Question: I have a dataset that represents a kind of genealogy tree. Each node has 2 parents (except first generation, they have no parents). For a given node, its parents can be from any previous generation. For example a node in generation n, can have a parent in n-1, and another parent in n-5. A node can be parent of several other nodes.
So basically, for every node I know its generation and its parents.
I am trying to represent this graph keeping the nodes from the same generation in the same line. Each generation has 10 nodes, except the first one.
So far I am trying the "dot" layout. When I only input two generations it does a good job, but when I input 3 generations, it is "too smart", and rearranges the nodes in some way.
For example, the following data, which represents 3 generations:
[(ObjectId('530b2ad783a1a15e695c9711'), ObjectId('530b804883a1a15e695c972b')), (ObjectId('530b2ad783a1a15e695c971c'), ObjectId('530b804883a1a15e695c972b')), (ObjectId('530b2ad783a1a15e695c9709'), ObjectId('530b804883a1a15e695c9727')), (ObjectId('530b2ad783a1a15e695c970a'), ObjectId('530b804883a1a15e695c9727')), (ObjectId('530b2ad783a1a15e695c970b'), ObjectId('530b804883a1a15e695c9724')), (ObjectId('530b2ad783a1a15e695c970f'), ObjectId('530b804883a1a15e695c9724')), (ObjectId('530b2ad783a1a15e695c9714'), ObjectId('530b804883a1a15e695c9729')), (ObjectId('530b2ad783a1a15e695c970e'), ObjectId('530b804883a1a15e695c9729')), (ObjectId('530b2ad783a1a15e695c9711'), ObjectId('530b804883a1a15e695c9723')), (ObjectId('530b2ad783a1a15e695c970e'), ObjectId('530b804883a1a15e695c9723')), (ObjectId('530b2ad783a1a15e695c971c'), ObjectId('530b804883a1a15e695c9728')), (ObjectId('530b2ad783a1a15e695c9719'), ObjectId('530b804883a1a15e695c9728')), (ObjectId('530b2ad783a1a15e695c9714'), ObjectId('530b804883a1a15e695c9726')), (ObjectId('530b2ad783a1a15e695c9713'), ObjectId('530b804883a1a15e695c9726')), (ObjectId('530b2ad783a1a15e695c9716'), ObjectId('530b804883a1a15e695c9722')), (ObjectId('530b2ad783a1a15e695c9719'), ObjectId('530b804883a1a15e695c9722')), (ObjectId('530b2ad783a1a15e695c970d'), ObjectId('530b804883a1a15e695c9725')), (ObjectId('530b2ad783a1a15e695c9715'), ObjectId('530b804883a1a15e695c9725')), (ObjectId('530b804883a1a15e695c9724'), ObjectId('530ba27c83a1a15e695c972d')), (ObjectId('530b2ad783a1a15e695c9713'), ObjectId('530ba27c83a1a15e695c972d')), (ObjectId('530b804883a1a15e695c9724'), ObjectId('530ba27c83a1a15e695c972e')), (ObjectId('530b2ad783a1a15e695c9709'), ObjectId('530ba27c83a1a15e695c972e')), (ObjectId('530b804883a1a15e695c9727'), ObjectId('530ba27c83a1a15e695c972f')), (ObjectId('530b2ad783a1a15e695c9709'), ObjectId('530ba27c83a1a15e695c972f')), (ObjectId('530b2ad783a1a15e695c9713'), ObjectId('530ba27c83a1a15e695c9730')), (ObjectId('530b2ad783a1a15e695c9709'), ObjectId('530ba27c83a1a15e695c9730')), (ObjectId('530b2ad783a1a15e695c9713'), ObjectId('530ba27c83a1a15e695c9731')), (ObjectId('530b804883a1a15e695c9725'), ObjectId('530ba27c83a1a15e695c9731')), (ObjectId('530b804883a1a15e695c9722'), ObjectId('530ba27c83a1a15e695c9732')), (ObjectId('530b2ad783a1a15e695c970b'), ObjectId('530ba27c83a1a15e695c9732')), (ObjectId('530b2ad783a1a15e695c9711'), ObjectId('530ba27c83a1a15e695c9733')), (ObjectId('530b2ad783a1a15e695c971f'), ObjectId('530ba27c83a1a15e695c9733')), (ObjectId('530b804883a1a15e695c972b'), ObjectId('530ba27c83a1a15e695c9734')), (ObjectId('530b2ad783a1a15e695c9713'), ObjectId('530ba27c83a1a15e695c9734')), (ObjectId('530b2ad783a1a15e695c9709'), ObjectId('530ba27c83a1a15e695c9735')), (ObjectId('530b804883a1a15e695c9724'), ObjectId('530ba27c83a1a15e695c9735')), (ObjectId('530b2ad783a1a15e695c9713'), ObjectId('530ba27c83a1a15e695c9736')), (ObjectId('530b804883a1a15e695c9723'), ObjectId('530ba27c83a1a15e695c9736')), (ObjectId('530b2ad783a1a15e695c9716'), ObjectId('530b804883a1a15e695c9722')), (ObjectId('530b2ad783a1a15e695c9719'), ObjectId('530b804883a1a15e695c9722')), (ObjectId('530b2ad783a1a15e695c9711'), ObjectId('530b804883a1a15e695c9723')), (ObjectId('530b2ad783a1a15e695c970e'), ObjectId('530b804883a1a15e695c9723')), (ObjectId('530b2ad783a1a15e695c970b'), ObjectId('530b804883a1a15e695c9724')), (ObjectId('530b2ad783a1a15e695c970f'), ObjectId('530b804883a1a15e695c9724')), (ObjectId('530b2ad783a1a15e695c970d'), ObjectId('530b804883a1a15e695c9725')), (ObjectId('530b2ad783a1a15e695c9715'), ObjectId('530b804883a1a15e695c9725')), (ObjectId('530b2ad783a1a15e695c9714'), ObjectId('530b804883a1a15e695c9726')), (ObjectId('530b2ad783a1a15e695c9713'), ObjectId('530b804883a1a15e695c9726')), (ObjectId('530b2ad783a1a15e695c9709'), ObjectId('530b804883a1a15e695c9727')), (ObjectId('530b2ad783a1a15e695c970a'), ObjectId('530b804883a1a15e695c9727')), (ObjectId('530b2ad783a1a15e695c971c'), ObjectId('530b804883a1a15e695c9728')), (ObjectId('530b2ad783a1a15e695c9719'), ObjectId('530b804883a1a15e695c9728')), (ObjectId('530b2ad783a1a15e695c9714'), ObjectId('530b804883a1a15e695c9729')), (ObjectId('530b2ad783a1a15e695c970e'), ObjectId('530b804883a1a15e695c9729')), (ObjectId('530b2ad783a1a15e695c9715'), ObjectId('530b804883a1a15e695c972a')), (ObjectId('530b2ad783a1a15e695c970b'), ObjectId('530b804883a1a15e695c972a')), (ObjectId('530b2ad783a1a15e695c9711'), ObjectId('530b804883a1a15e695c972b')), (ObjectId('530b2ad783a1a15e695c971c'), ObjectId('530b804883a1a15e695c972b'))]
produces:
All the nodes that are "root" and therefore don't receive an edge should be placed on the first line, for example, but it is placing some of them on the second level.
Once I try to make bigger graphs, with 10 generations, all the hierarchy makes no sense at all.
is there any parameter or way to specify the level or layer of a node? In the data I provided that info is not there, but I can easily produce it, the problem is that I don't know how to send that info to pygraphviz or networkx.
I also want to use this data to produce graphs with twopi like this one <URL>
where the layers are represented on a circular way.
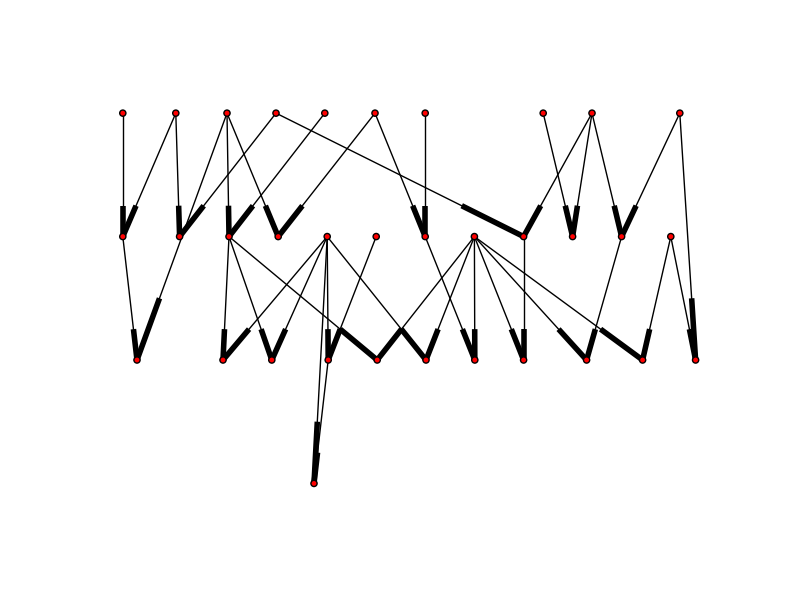
Answer: Use a Graphviz subgraph with attribute rank=same.
e.g.
'''
import networkx as nx
import pygraphviz as pgv # pygraphviz should be available
G = nx.DiGraph()
G.add_edge('a','aa')
G.add_edge('a','ab')
G.add_edge('a','bbc')
G.add_edge('b','ab')
G.add_edge('b','bb')
G.add_edge('c','bbc')
G.add_edge('bb','bba')
G.add_edge('bb','bbc')
A = nx.to_agraph(G)
one = A.add_subgraph(['a','b','c'],rank='same')
two = A.add_subgraph(['aa','ab','bb'],rank='same')
three = A.add_subgraph(['bba','bbc'],rank='same')
A.draw('example.png', prog='dot')
'''